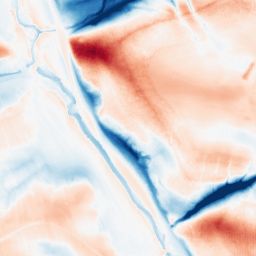
Category: classical
Decomposition family: gaussian_anisotropic
Decomposition parameters: sigma_x: 2
sigma_y: 20
Upsampling method: fft_zeropad
Upsampling parameters: scale: 8
Upsampling scale: 8